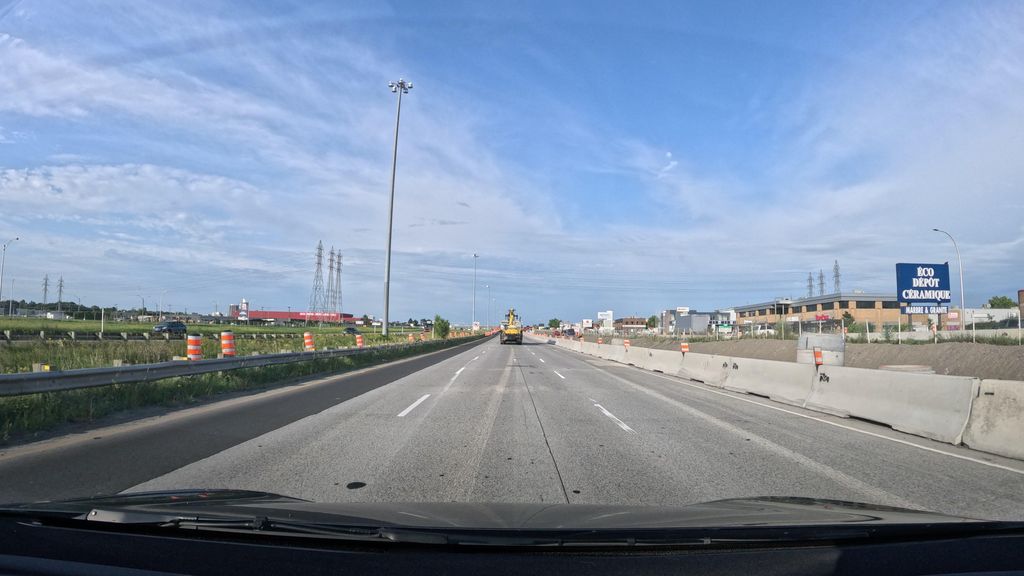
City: montreal